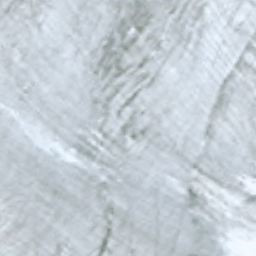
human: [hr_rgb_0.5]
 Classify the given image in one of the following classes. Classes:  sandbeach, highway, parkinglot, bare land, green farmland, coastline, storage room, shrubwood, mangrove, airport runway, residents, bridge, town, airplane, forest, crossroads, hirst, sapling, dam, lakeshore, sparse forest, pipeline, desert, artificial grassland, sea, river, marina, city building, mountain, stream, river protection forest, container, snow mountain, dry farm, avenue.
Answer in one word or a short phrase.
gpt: snow mountain